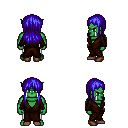
a pixel art fantasy rpg character, male body template, orc, green skin, brown robe, white pants, blue unkempt hairstyle, brown shoes, four views (front, back, left, right), 2x2 character sprite sheet, small pixel art, hard edges, no anti-aliasing